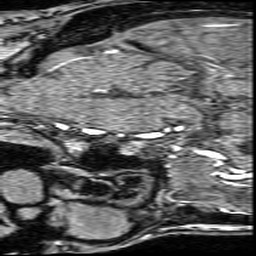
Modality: angio
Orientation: sagittal
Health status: ill
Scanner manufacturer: philips
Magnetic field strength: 3 T
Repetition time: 0.01849 s
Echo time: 0.00343 s